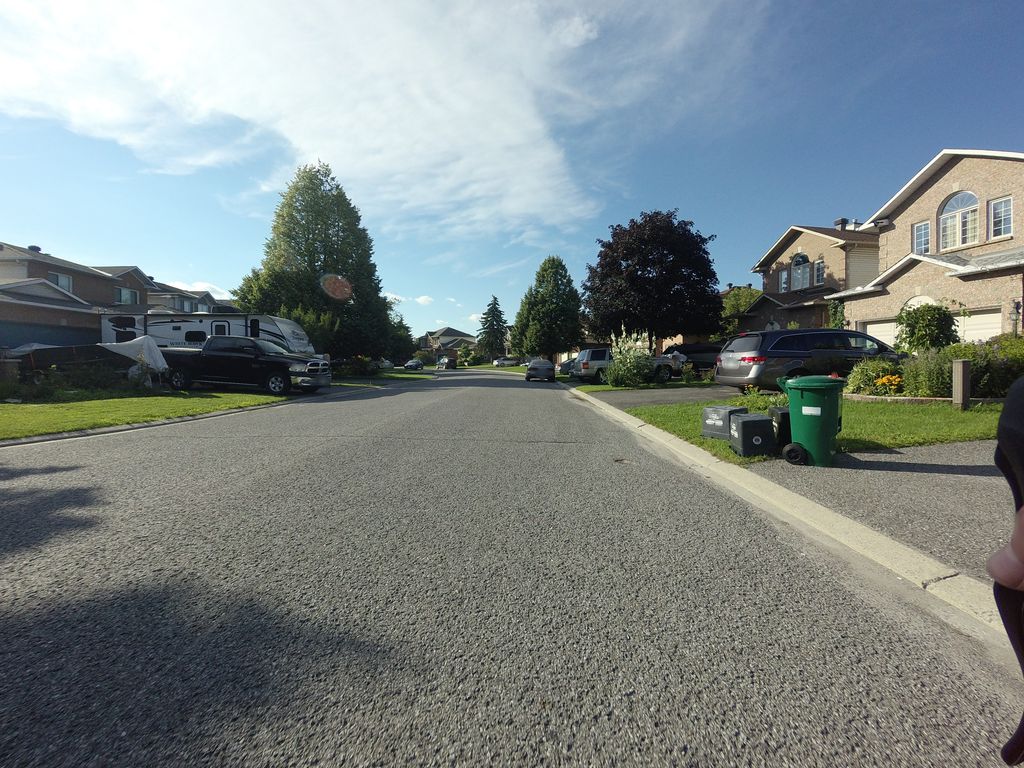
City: ottawa-gatineau